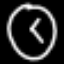
Label: clock